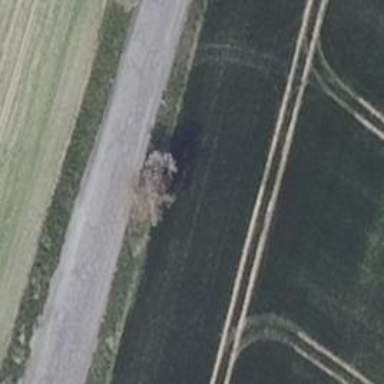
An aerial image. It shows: Deciduous tree with broadleaved leaves.